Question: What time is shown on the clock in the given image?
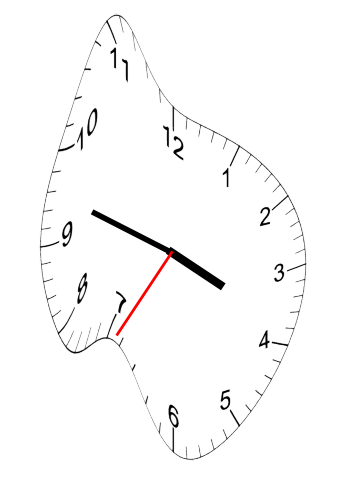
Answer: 03:47:35